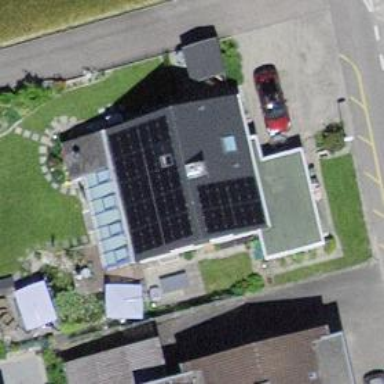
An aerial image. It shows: Solar power generator using photovoltaic method with solar photovoltaic panel types.